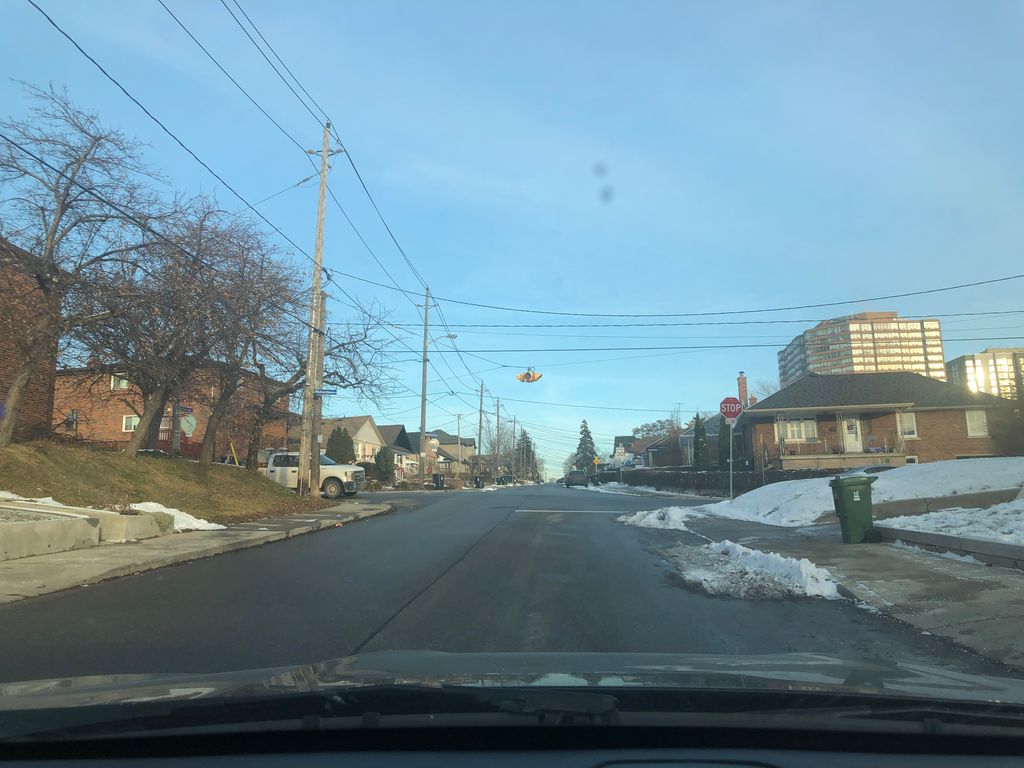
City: toronto